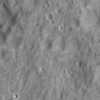
Label: not_dusty